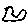
Label: bird